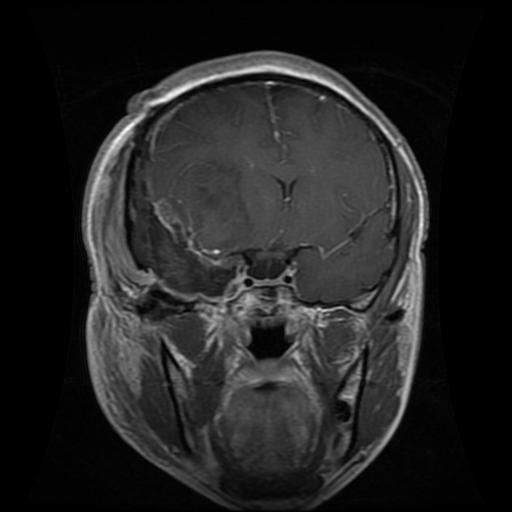
Label: glioma